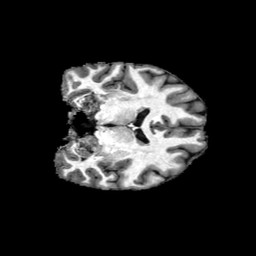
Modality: T1w
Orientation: coronal
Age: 28
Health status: healthy
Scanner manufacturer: philips
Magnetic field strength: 3 T
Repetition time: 0.007894 s
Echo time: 0.003614 s